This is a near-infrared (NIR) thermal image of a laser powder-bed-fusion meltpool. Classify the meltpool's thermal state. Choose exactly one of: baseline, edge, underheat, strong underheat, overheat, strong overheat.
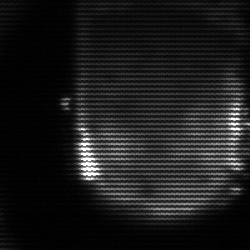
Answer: baseline